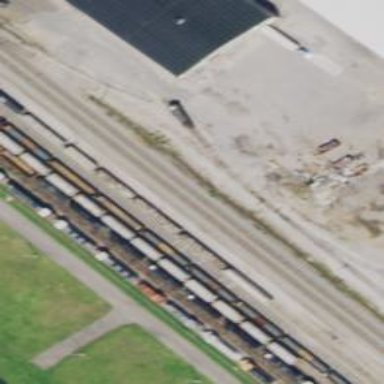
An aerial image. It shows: Railway siding for service.